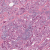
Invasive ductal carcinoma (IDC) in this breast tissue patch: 1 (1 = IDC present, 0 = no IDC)